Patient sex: F
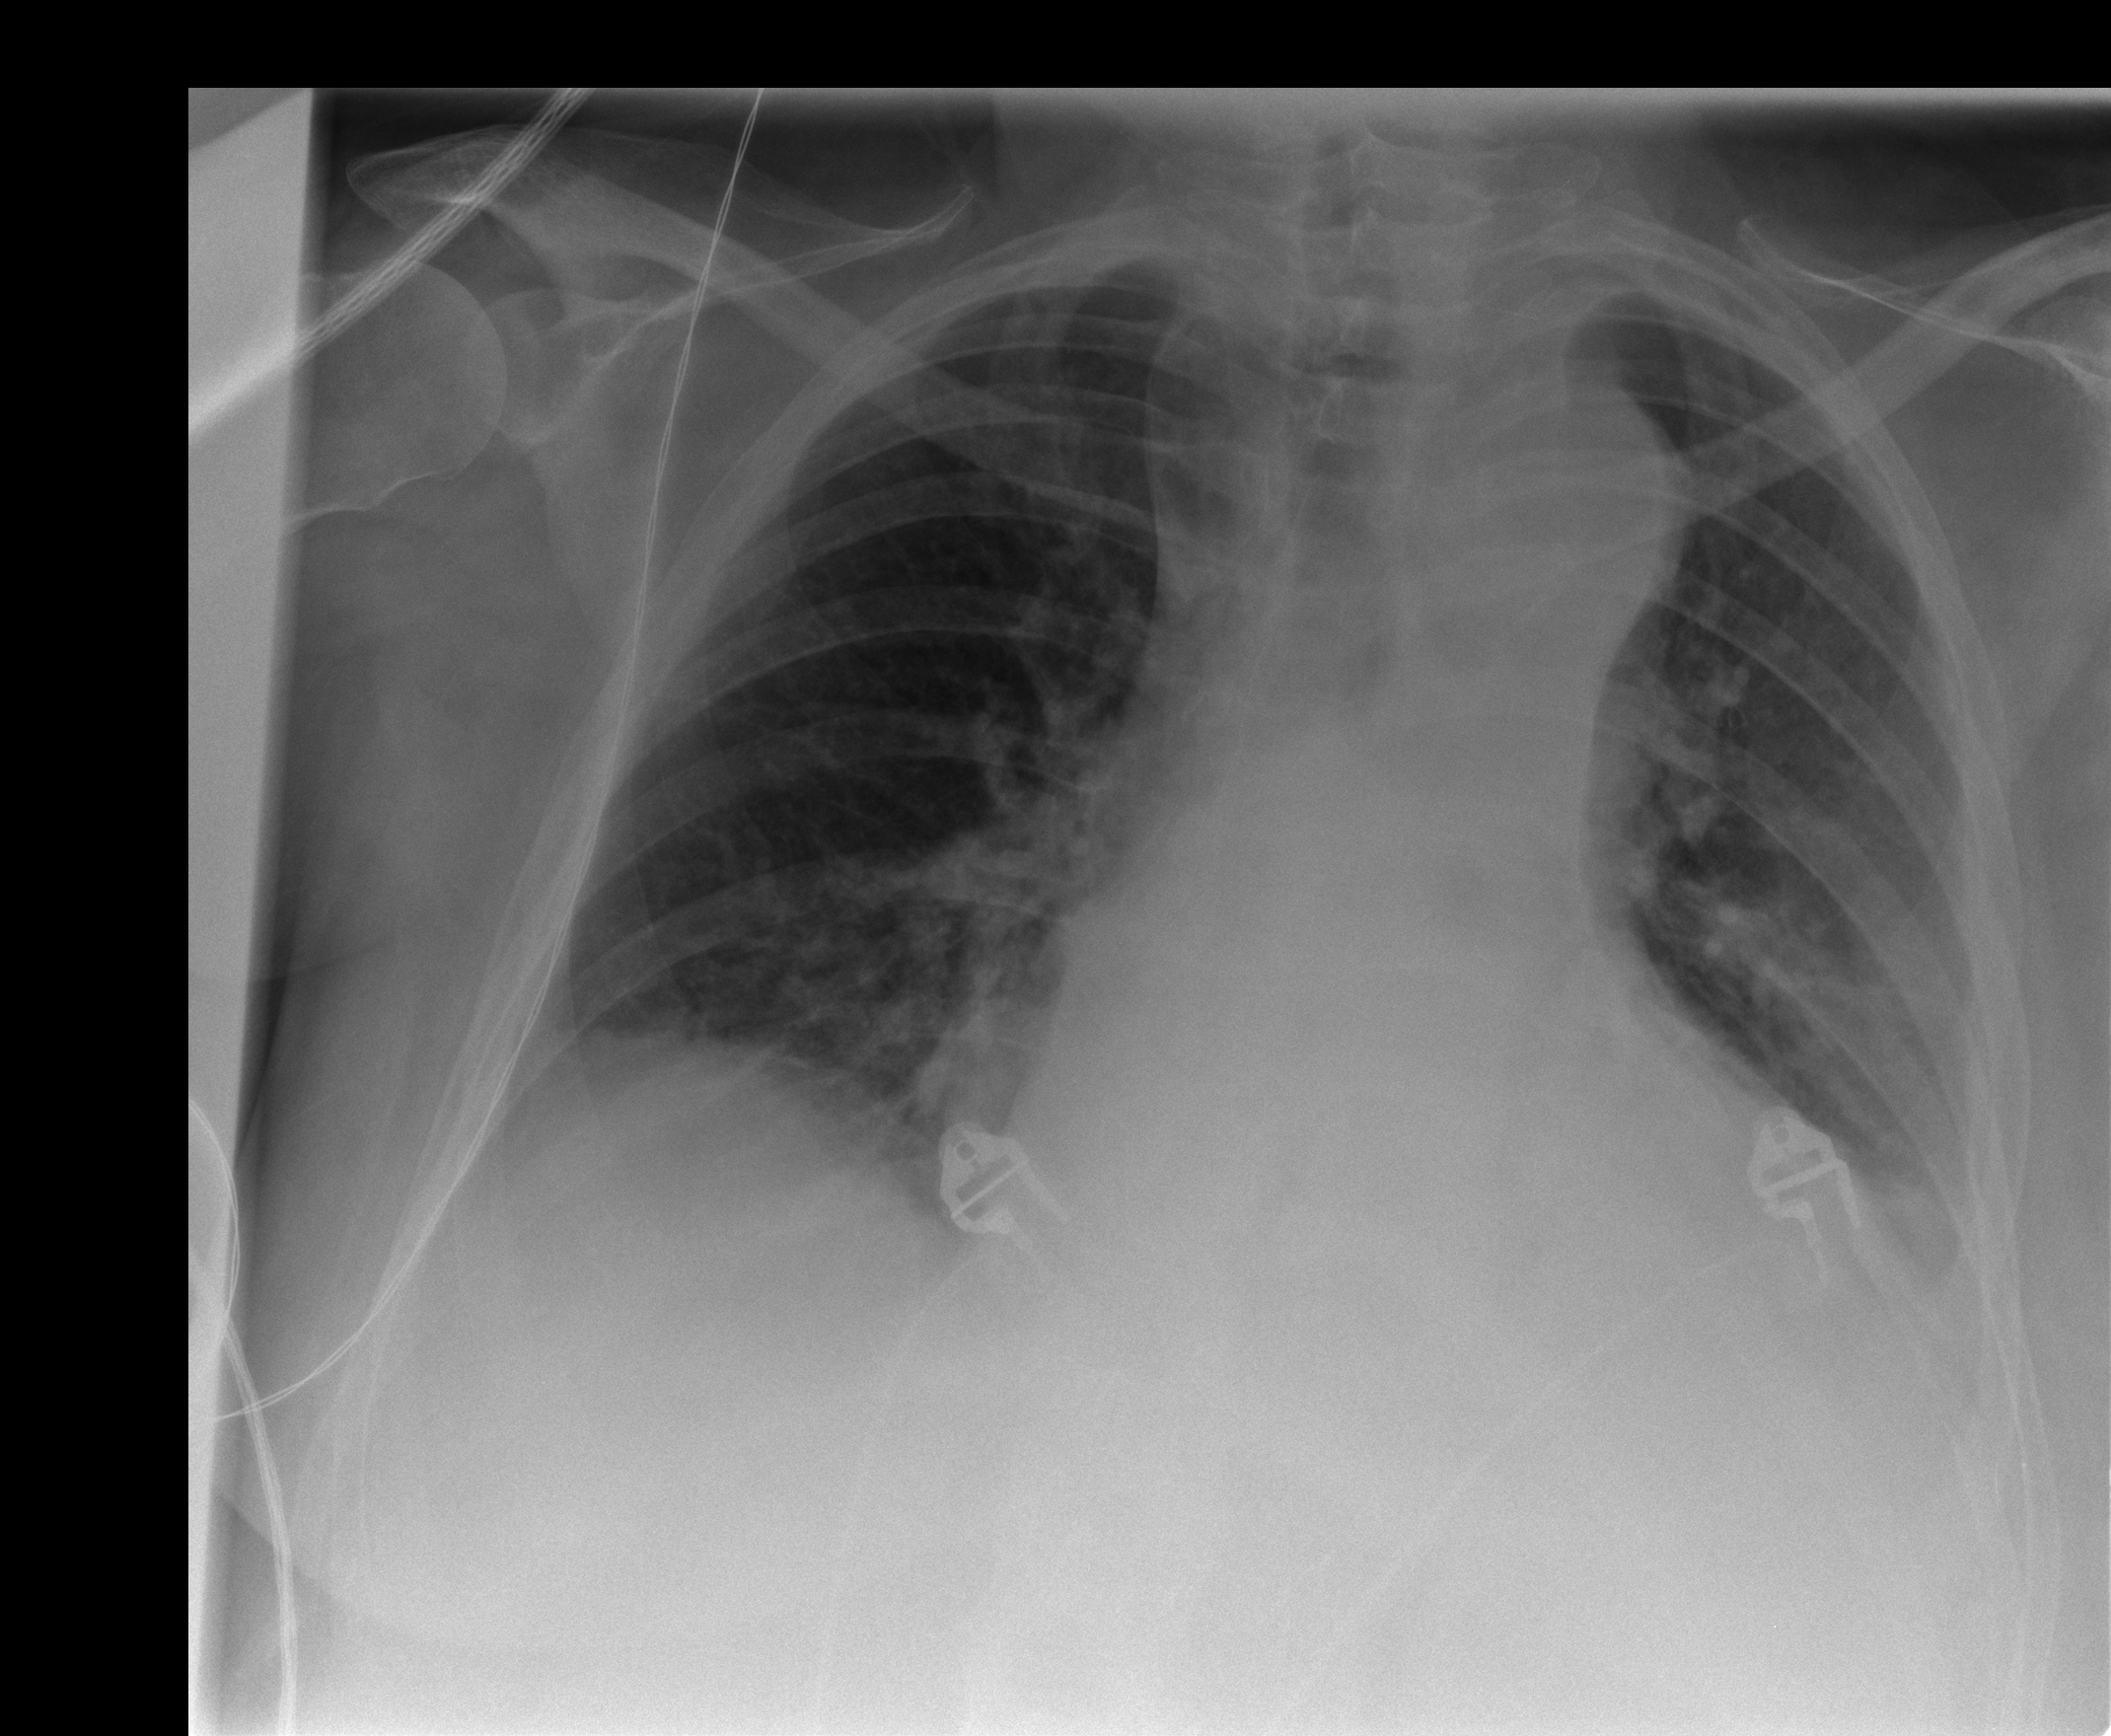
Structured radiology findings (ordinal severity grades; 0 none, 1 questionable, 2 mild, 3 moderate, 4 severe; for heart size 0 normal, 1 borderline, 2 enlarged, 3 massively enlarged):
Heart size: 2
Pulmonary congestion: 2
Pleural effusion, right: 0
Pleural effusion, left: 2
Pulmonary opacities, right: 0
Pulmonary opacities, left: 0
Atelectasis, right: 2
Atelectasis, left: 2